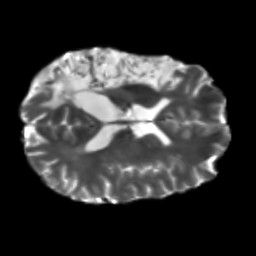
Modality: T2w
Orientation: axial
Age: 41
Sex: male
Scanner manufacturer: siemens
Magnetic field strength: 3 T
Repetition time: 5.25 s
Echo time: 0.08 s